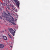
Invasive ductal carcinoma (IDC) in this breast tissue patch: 1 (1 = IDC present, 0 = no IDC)